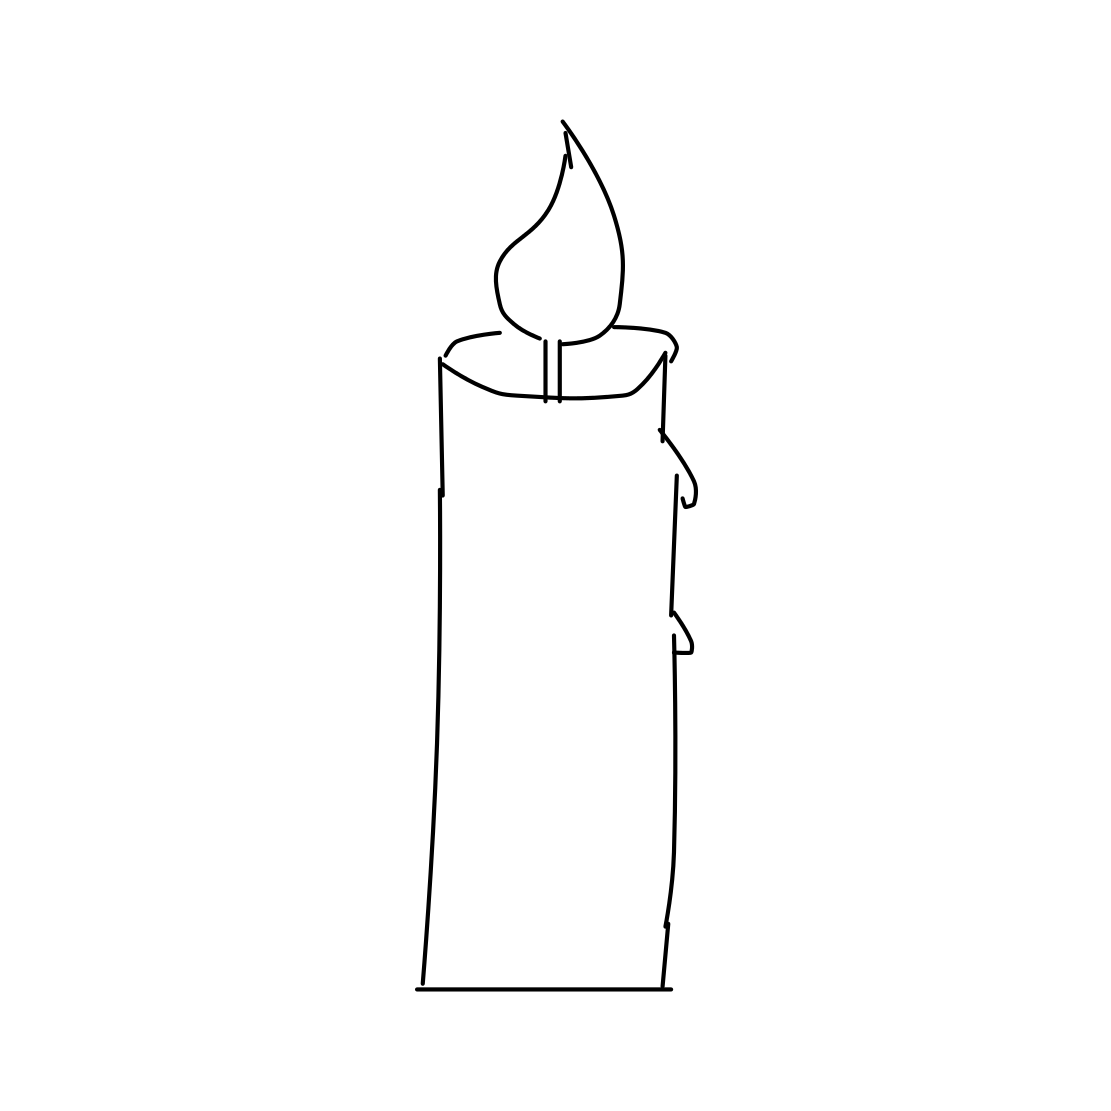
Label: candle